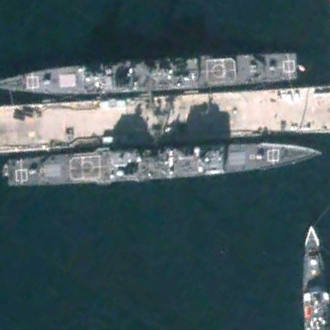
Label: cruiser